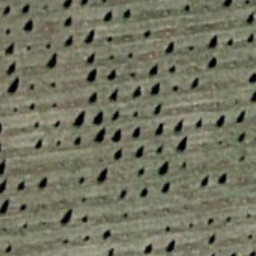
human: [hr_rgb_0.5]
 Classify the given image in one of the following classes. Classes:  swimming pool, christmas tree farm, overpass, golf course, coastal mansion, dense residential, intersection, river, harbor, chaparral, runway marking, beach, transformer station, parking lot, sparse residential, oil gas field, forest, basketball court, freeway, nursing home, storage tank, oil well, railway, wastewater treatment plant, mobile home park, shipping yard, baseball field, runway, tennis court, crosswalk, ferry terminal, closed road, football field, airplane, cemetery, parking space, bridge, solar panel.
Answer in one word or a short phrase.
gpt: christmas tree farm